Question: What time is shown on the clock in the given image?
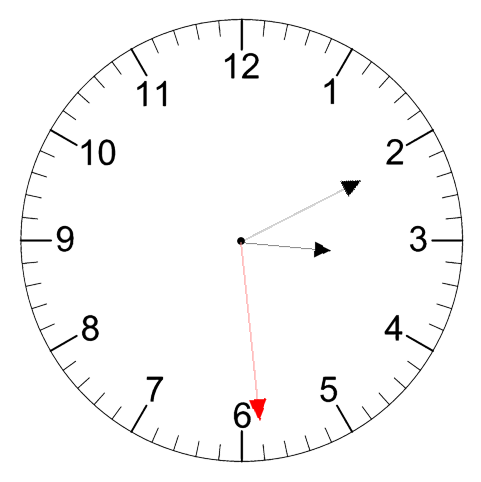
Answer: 03:10:29